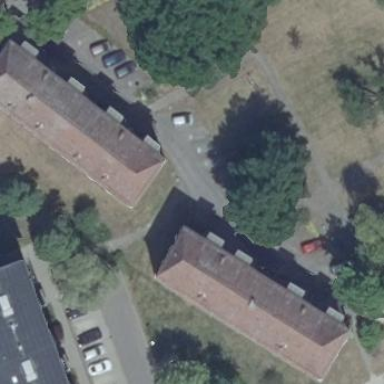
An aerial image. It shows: Diagonal street-side parking area with sett surface.